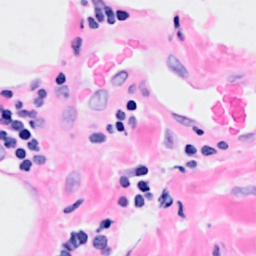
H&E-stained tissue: Breast